Question: I have a solution which can be deployed for SharePoint 2007 and SharePoint 2010. There are common files like .css files and images. When I am deploying solution for SP2010 I use mapped folder (_Layouts). And this folder have to copy my files to the server. The point is that I don't want to copy the same files to this folder. And I add them as a link. But Visual Studio does not want to copy files to destination folder.
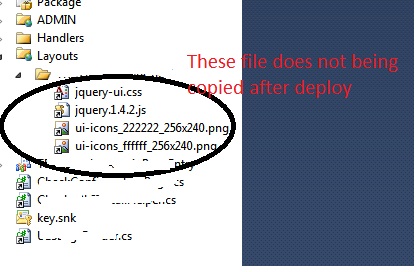
Answer: I've resolved this issue. Just removed the links and added real files.